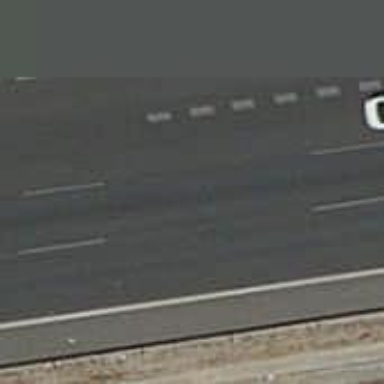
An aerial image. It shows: Paved motorway.